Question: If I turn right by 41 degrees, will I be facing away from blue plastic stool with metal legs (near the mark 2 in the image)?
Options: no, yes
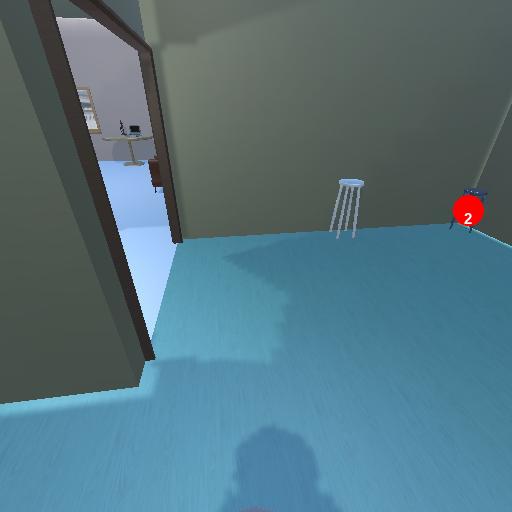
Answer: no